Current action and preconditions to check: trajectory_clear

Your task: For each precondition in the list above, predict whether it will hold at this action.

Consider the current scene as observed from the mobile robot's camera, and analyze the predicted future states of all dynamic agents (e.g., people, animals, vehicles, or any moving entities) within the NEXT SECOND.

IMPORTANT: Only answer "very likely" if you are absolutely certain—based on strong, clear evidence—that a dynamic agent will violate the precondition in the predicted future state. Do NOT answer "very likely" for unlikely, ambiguous, or low-probability risks.

Ask yourself for each precondition: Is there a high probability, with clear and convincing evidence, that the predicted future states of any dynamic agent will interfere with the predicted future state of the currently executing action within the NEXT SECOND, causing that precondition to fail?

Assess the risk level based on these predictions. Use "likely" or "very likely" if motions create a clear risk of interference.

Use "neutral" or "improbable" if agents are nearby but their predicted paths are clearly diverging or non-conflicting.

Failure Risk Categories: "very improbable", "improbable", "neutral", "likely", "very likely"

Answer Format: Output ONLY the probability_of_failure value from these categories: "very improbable", "improbable", "neutral", "likely", "very likely"

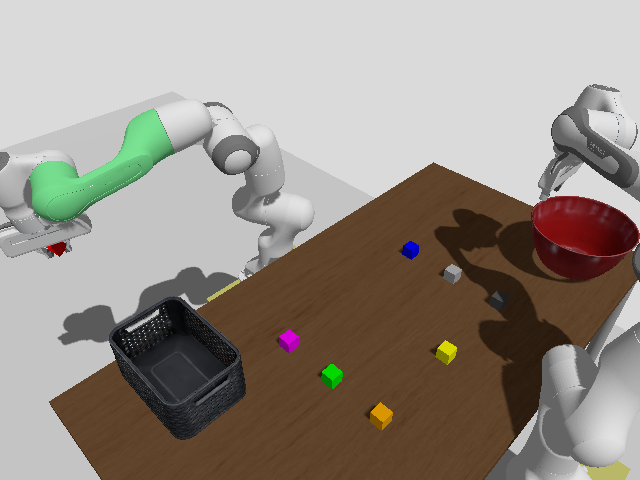

Answer: very improbable